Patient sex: F
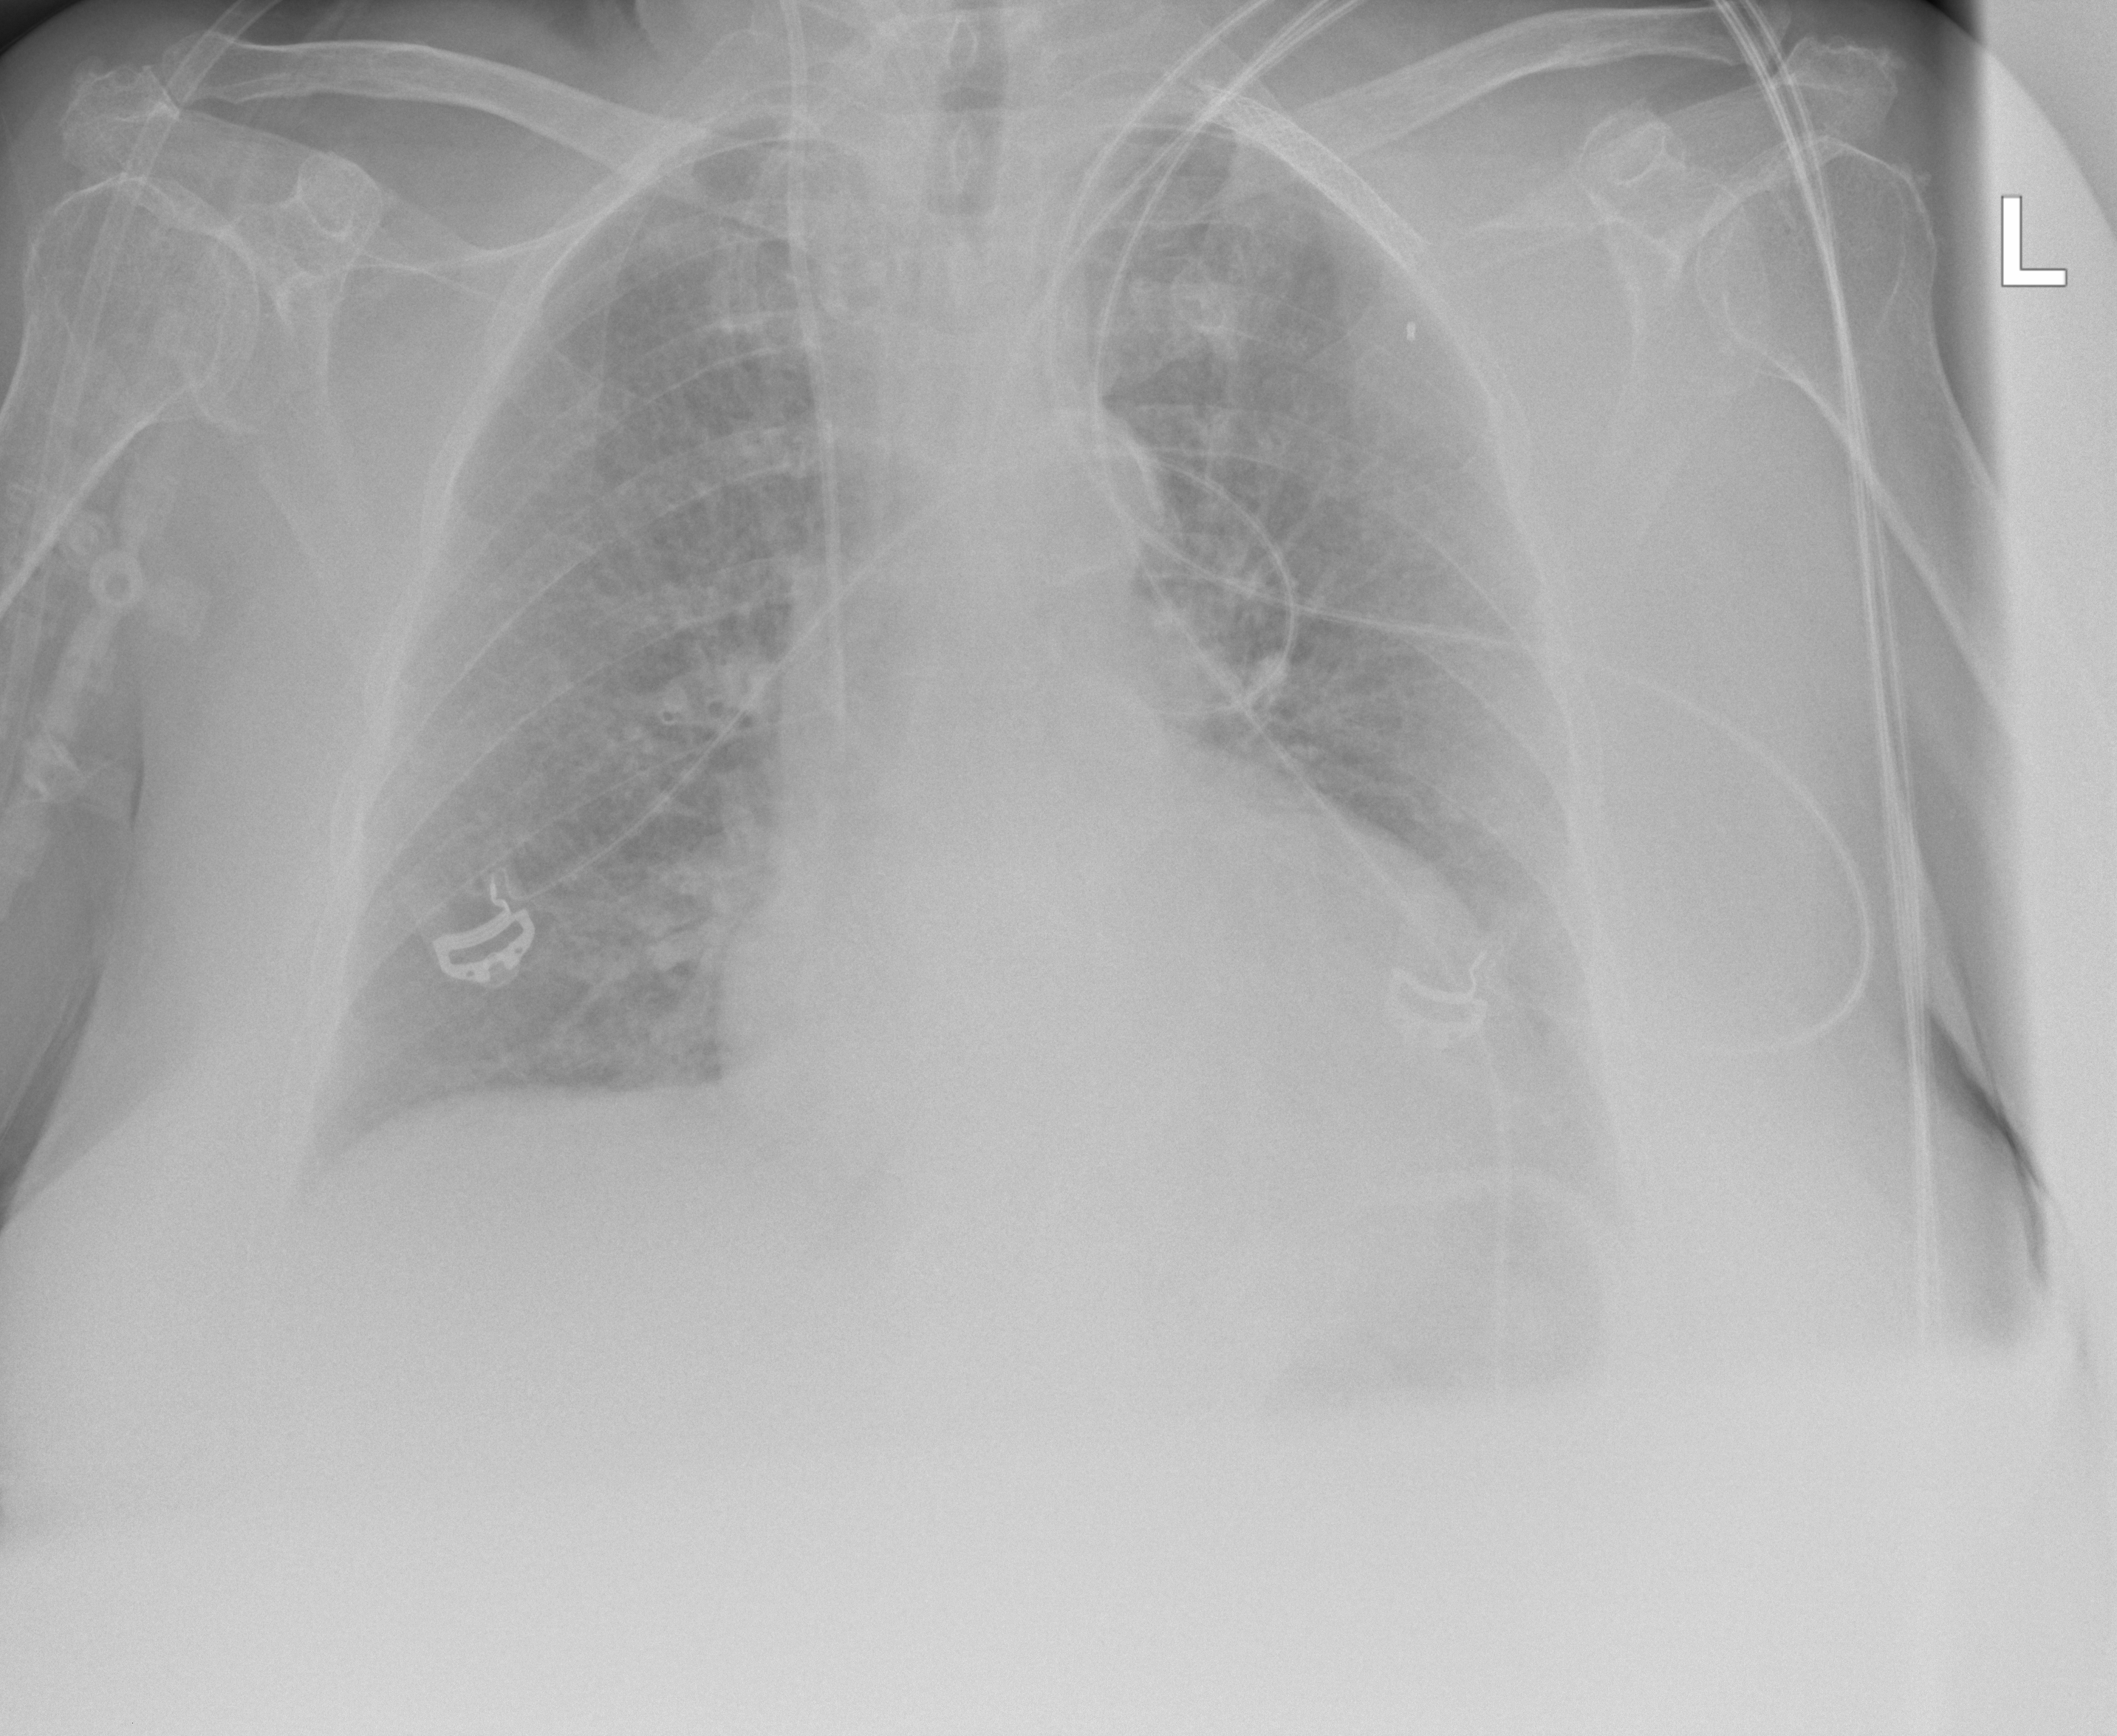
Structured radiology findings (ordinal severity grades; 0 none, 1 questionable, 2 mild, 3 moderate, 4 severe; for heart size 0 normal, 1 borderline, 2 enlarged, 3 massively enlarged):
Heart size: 0
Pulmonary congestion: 3
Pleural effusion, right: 1
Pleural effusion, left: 1
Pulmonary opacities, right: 0
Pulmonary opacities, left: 0
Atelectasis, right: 0
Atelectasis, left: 2